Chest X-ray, PA view. Patient: 51 years old, sex F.
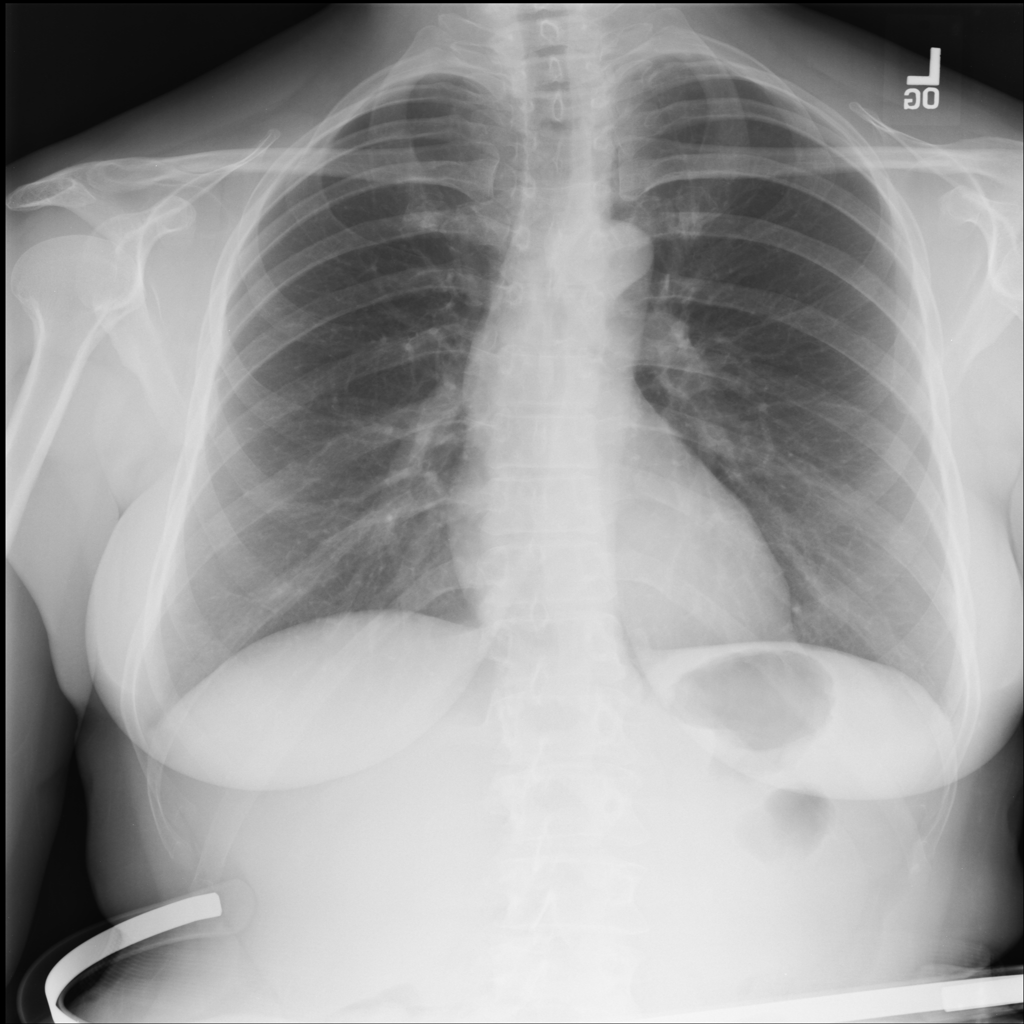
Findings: No Finding